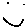
Label: smiley face